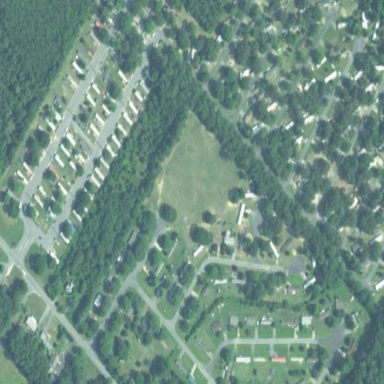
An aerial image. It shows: Residential area with mobile homes.